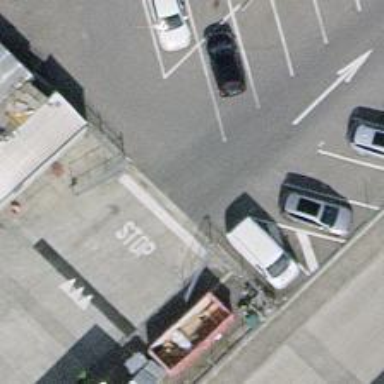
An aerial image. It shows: Parking aisle designated as service road.